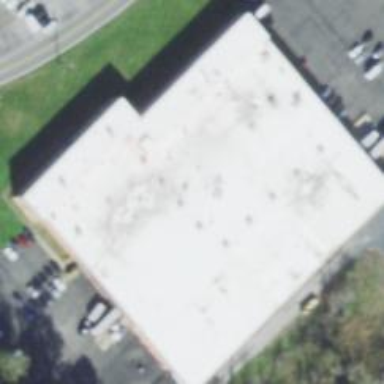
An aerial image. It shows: Warehouse.